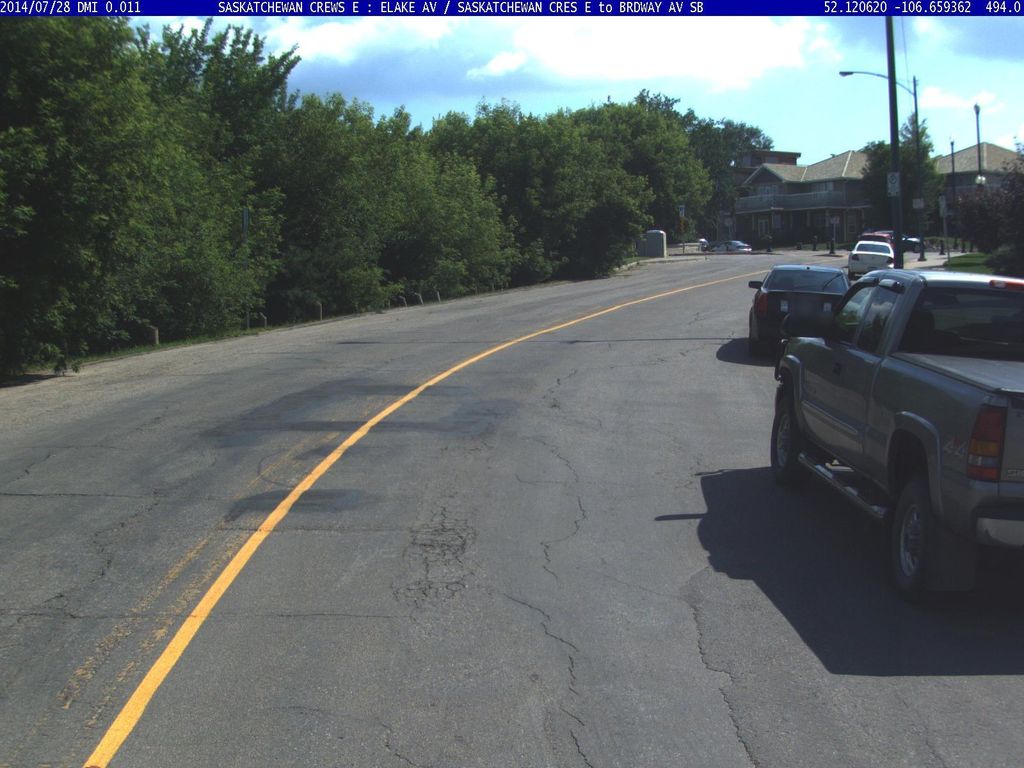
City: saskatoon